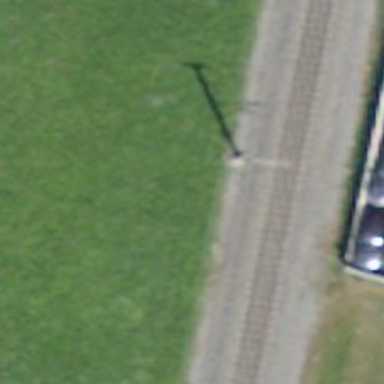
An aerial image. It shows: Catenary mast for power lines.